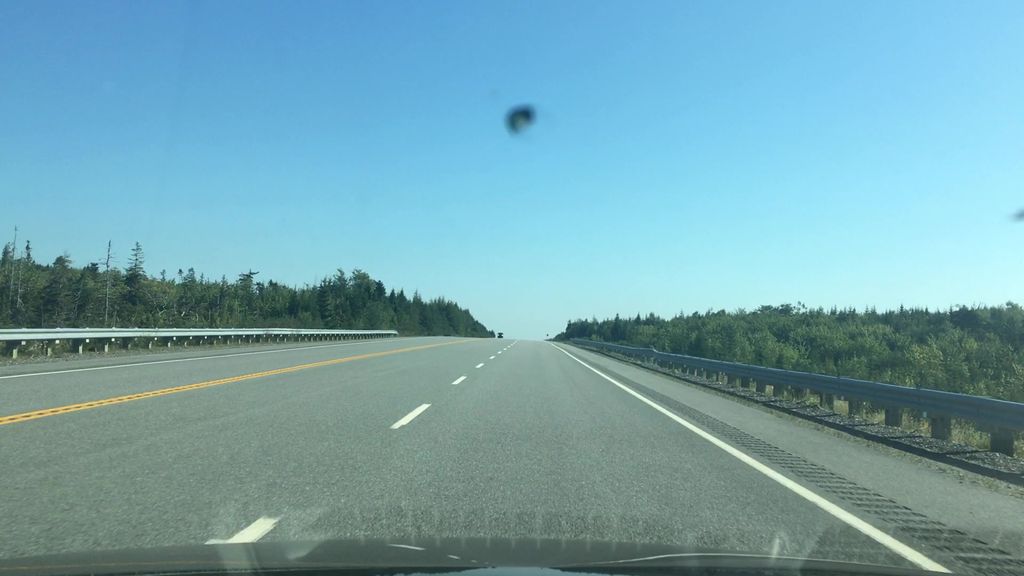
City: halifax